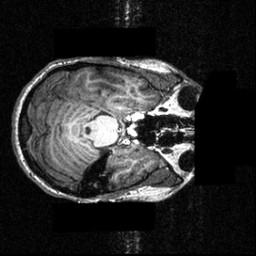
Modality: T1w
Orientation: axial
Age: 21
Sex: female
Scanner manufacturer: siemens
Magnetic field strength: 3.951 T
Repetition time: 1.5 s
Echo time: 0.00335 s